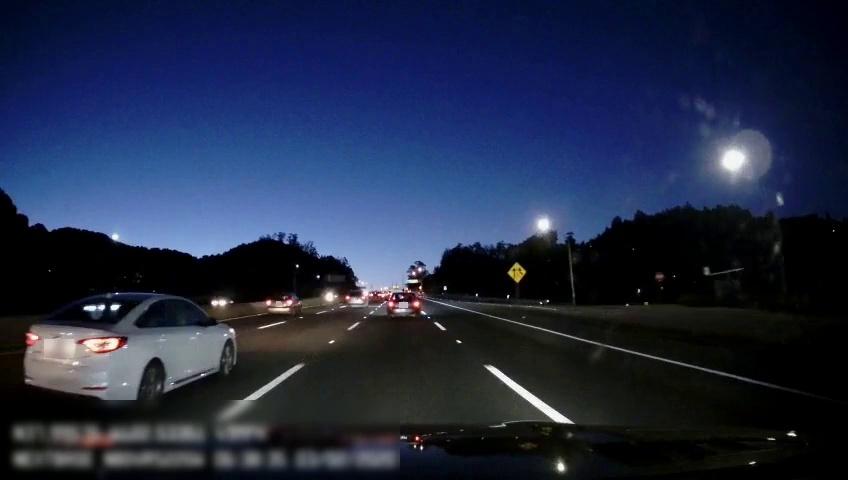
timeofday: Night
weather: Other
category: Drivable Space
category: Vehicles | SUV
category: Vehicles | Car
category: Vehicles | Car
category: Vehicles | Car
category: Vehicles | Car
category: Vehicles | Car
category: Lanes | Alternate Lane
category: Lanes | Alternate Lane
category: Lanes | Current Lane
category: Lanes | Current Lane
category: Lanes | Alternate Lane
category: Lanes | Alternate Lane
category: Traffic | Signs
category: Traffic | Signs